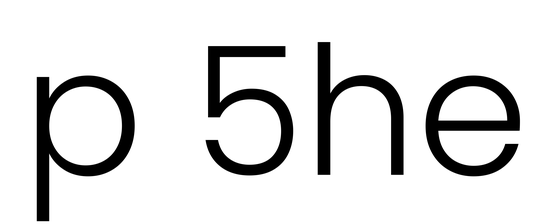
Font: Poppins-Light